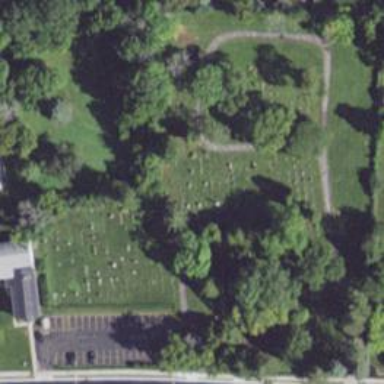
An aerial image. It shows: Cemetery.